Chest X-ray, AP view. Patient: 46 years old, sex M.
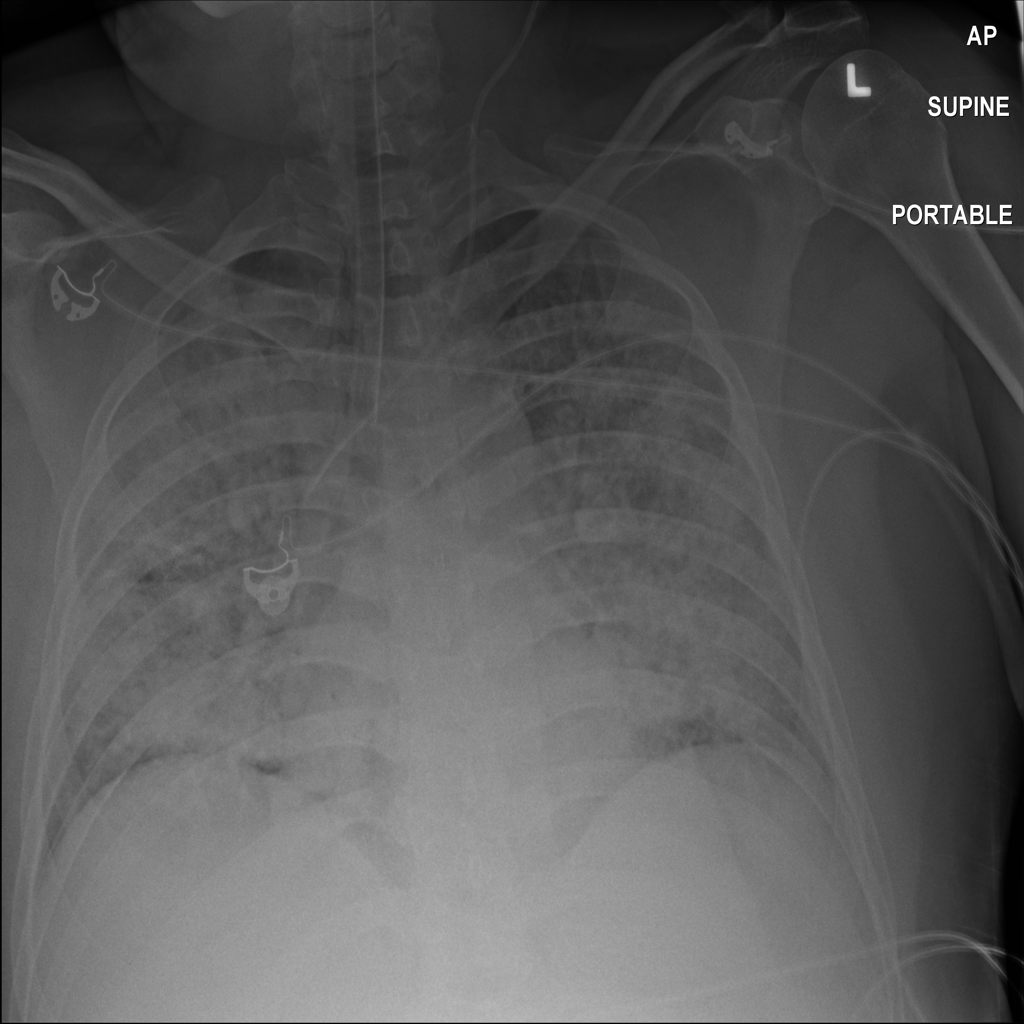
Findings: Infiltration